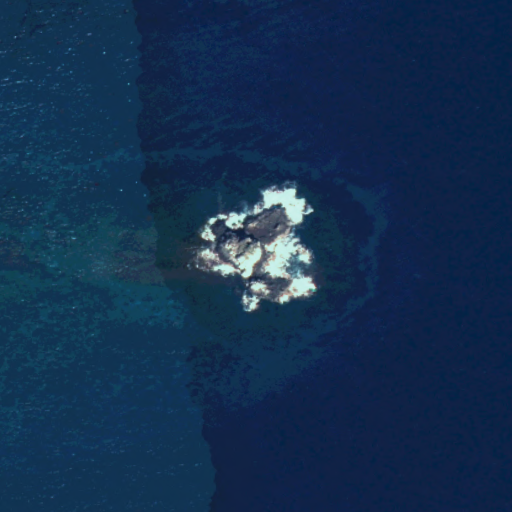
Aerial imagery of island in Hawaii named Mōkōlea Rock containing only unknown